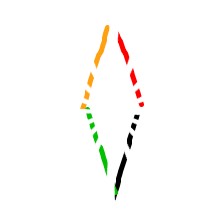
Shape: rhombus